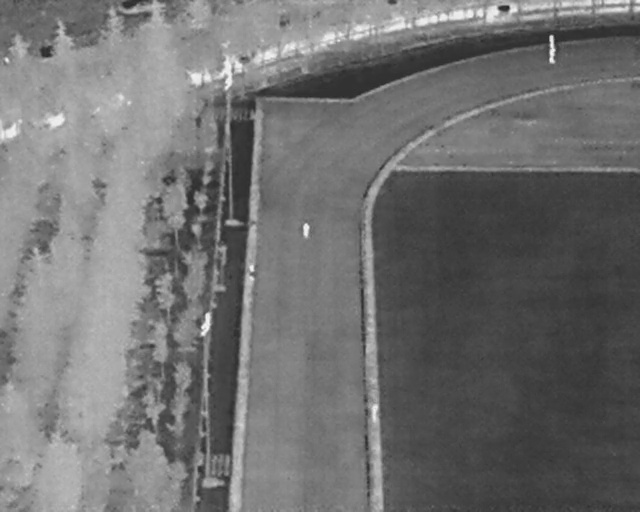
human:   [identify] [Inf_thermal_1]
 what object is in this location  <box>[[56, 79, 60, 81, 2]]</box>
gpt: <ref>1 medium person at the bottom</ref>

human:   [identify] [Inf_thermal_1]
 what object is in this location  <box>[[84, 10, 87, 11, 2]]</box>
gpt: <ref>1 medium person at the top right</ref>

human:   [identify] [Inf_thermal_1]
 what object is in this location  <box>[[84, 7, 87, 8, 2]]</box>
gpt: <ref>1 small person at the top right</ref>